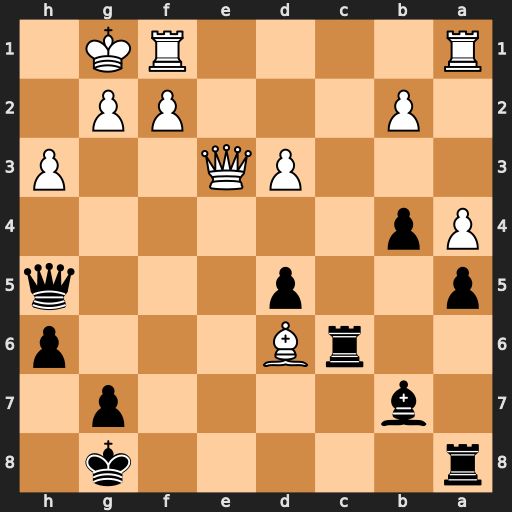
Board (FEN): r5k1/1b4p1/2rB3p/p2p3q/Pp6/3PQ2P/1P3PP1/R4RK1
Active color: b
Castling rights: -
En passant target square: -
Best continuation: Rxd6 Qe7 Rb6